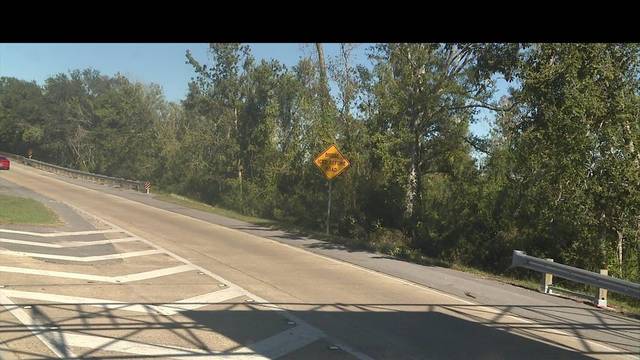
Region: United States
Coordinates: 29.949, -90.369